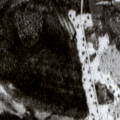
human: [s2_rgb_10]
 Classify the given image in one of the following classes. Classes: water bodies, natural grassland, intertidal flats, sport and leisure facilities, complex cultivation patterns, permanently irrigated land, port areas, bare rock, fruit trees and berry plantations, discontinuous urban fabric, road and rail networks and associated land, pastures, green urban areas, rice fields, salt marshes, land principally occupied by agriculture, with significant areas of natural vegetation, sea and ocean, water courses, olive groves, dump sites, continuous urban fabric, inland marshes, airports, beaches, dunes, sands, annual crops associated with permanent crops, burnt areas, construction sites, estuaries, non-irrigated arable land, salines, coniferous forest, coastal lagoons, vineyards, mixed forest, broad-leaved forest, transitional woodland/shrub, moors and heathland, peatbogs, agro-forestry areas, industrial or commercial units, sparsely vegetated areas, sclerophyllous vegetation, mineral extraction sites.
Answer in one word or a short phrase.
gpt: coniferous forest, transitional woodland/shrub